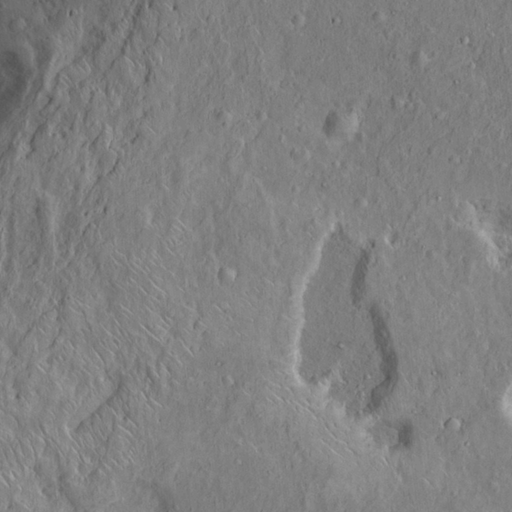
Classes present: Background, Cone